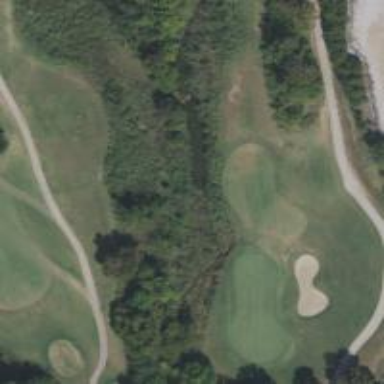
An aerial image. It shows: Golf hole.